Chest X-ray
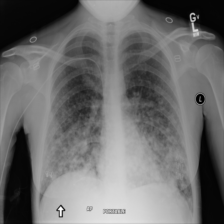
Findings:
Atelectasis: negative
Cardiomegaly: negative
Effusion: negative
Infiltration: negative
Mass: negative
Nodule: negative
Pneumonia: negative
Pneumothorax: negative
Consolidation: negative
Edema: negative
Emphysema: negative
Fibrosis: negative
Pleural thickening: negative
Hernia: negative